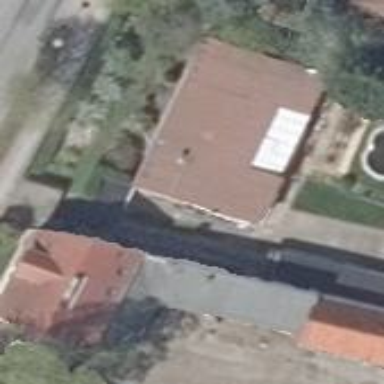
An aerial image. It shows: Detached building.